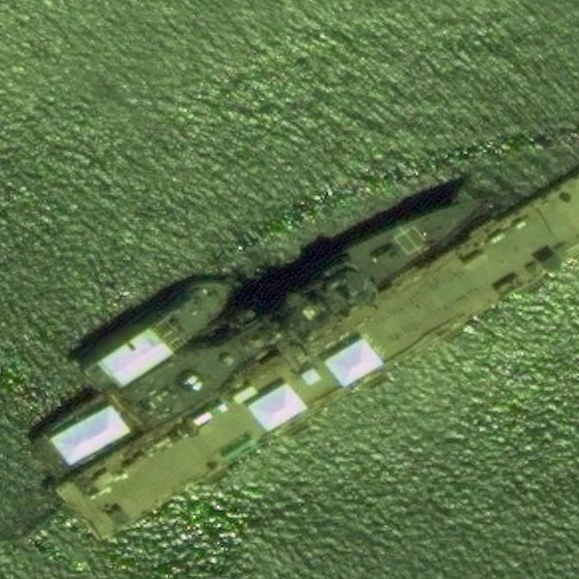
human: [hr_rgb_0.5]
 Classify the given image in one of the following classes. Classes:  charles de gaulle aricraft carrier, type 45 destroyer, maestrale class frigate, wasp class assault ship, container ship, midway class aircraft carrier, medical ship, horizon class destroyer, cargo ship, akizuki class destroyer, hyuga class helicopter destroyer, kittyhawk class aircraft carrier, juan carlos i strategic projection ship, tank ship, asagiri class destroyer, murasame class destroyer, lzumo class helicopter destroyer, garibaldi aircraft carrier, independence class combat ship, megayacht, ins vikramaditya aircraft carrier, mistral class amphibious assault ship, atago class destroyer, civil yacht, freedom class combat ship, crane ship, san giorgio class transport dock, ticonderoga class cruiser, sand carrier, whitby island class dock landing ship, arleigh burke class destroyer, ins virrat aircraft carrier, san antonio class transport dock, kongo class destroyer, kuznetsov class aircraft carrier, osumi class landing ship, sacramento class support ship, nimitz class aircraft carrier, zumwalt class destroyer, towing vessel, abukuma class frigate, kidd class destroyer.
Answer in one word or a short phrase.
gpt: Ticonderoga class cruiser